Question: I'm getting a bunch of strange errors when i try to deploy my store application but debug works fine.

VS i complaining about missing event listeners but they exist in code behind:
LoginView.xaml
'''
using System;
using System.Diagnostics;
using Windows.System;
using Cirrious.MvvmCross.WindowsStore.Views;
using MobileDocs.Core.ViewModels;
namespace MobileDocs.Store.Views
{
/// <summary>
/// An empty page that can be used on its own or navigated to within a Frame.
/// </summary>
public sealed partial class LoginView : MvxStorePage
{
public LoginView()
{
this.InitializeComponent();
}
private void Password_KeyDown(object sender, Windows.UI.Xaml.Input.KeyRoutedEventArgs e)
{
if (e.Key == VirtualKey.Enter && e.KeyStatus.RepeatCount == 1)
{
try
{
LoginViewModel dc = (LoginViewModel)this.DataContext;
if (dc.LoginCommand.CanExecute(null))
{
dc.LoginCommand.Execute(null);
}
}
catch (Exception ex)
{
Debug.WriteLine(ex.Message);
}
}
}
}
}
'''
Clean/Build gives me no errors, just when o go through project -> store -> create app packages
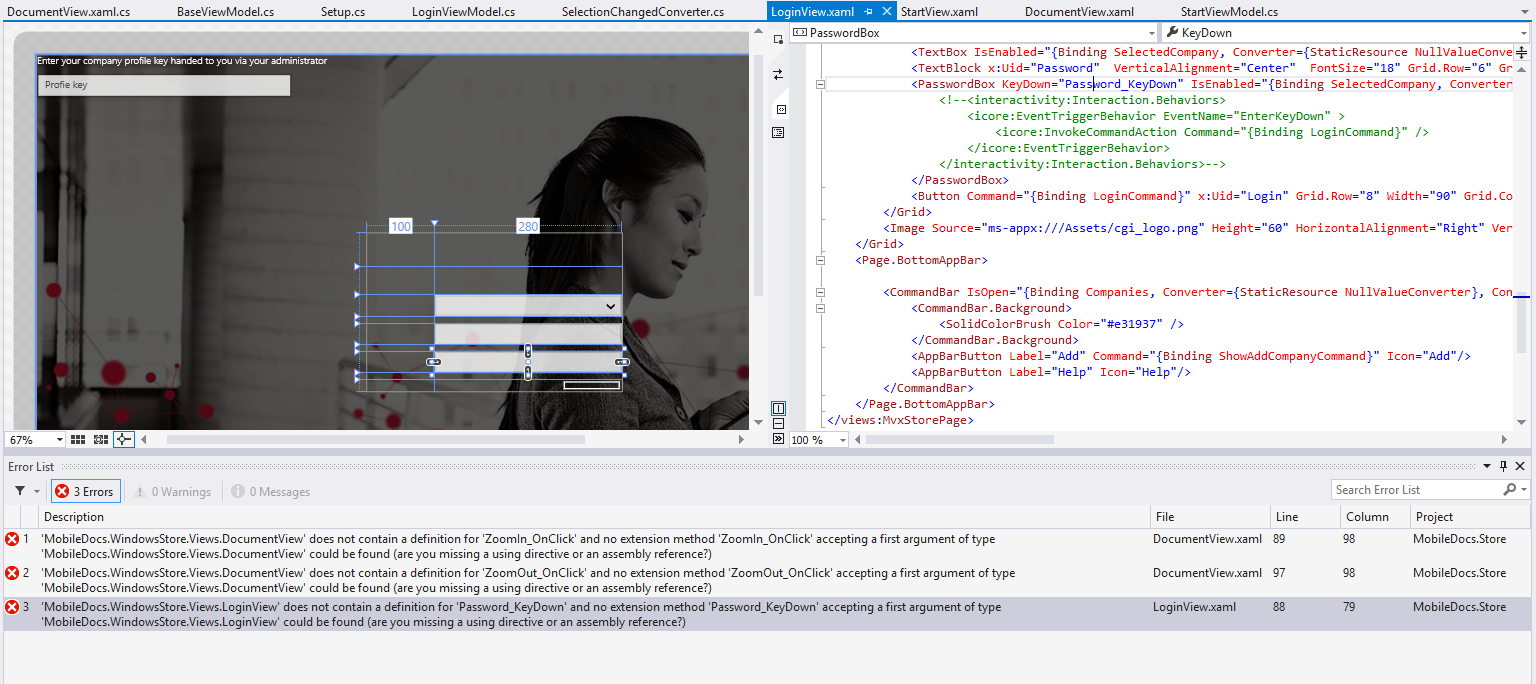
Answer: Try to build your solution on other CPU architectures. You have exeptions because your solution cant rebuild, because you have wrong CPU configurations for release in Configuration manager.